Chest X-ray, AP view. Patient: 31 years old, sex F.
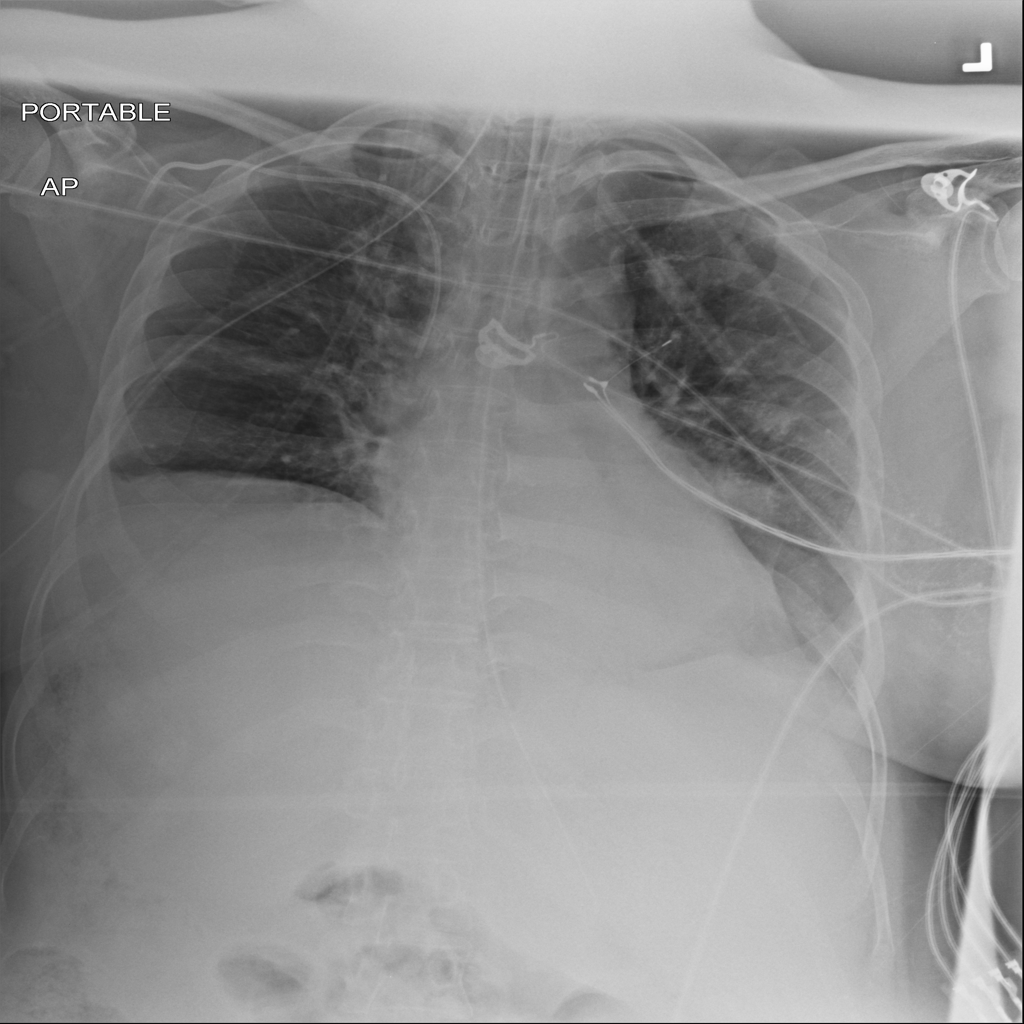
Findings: Consolidation